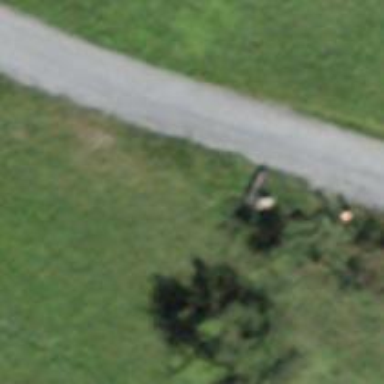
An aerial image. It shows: Bench.